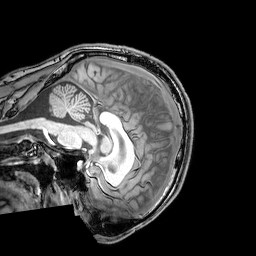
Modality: T1w
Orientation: sagittal
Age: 22
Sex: male
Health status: healthy
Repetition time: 0.081 s
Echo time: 0.037 s